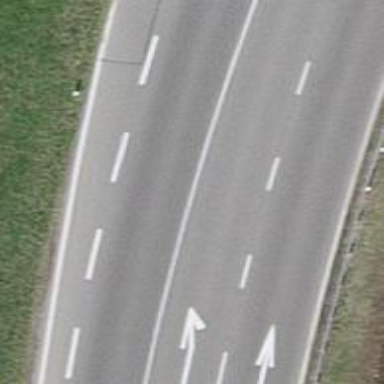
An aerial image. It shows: Motorway junction.